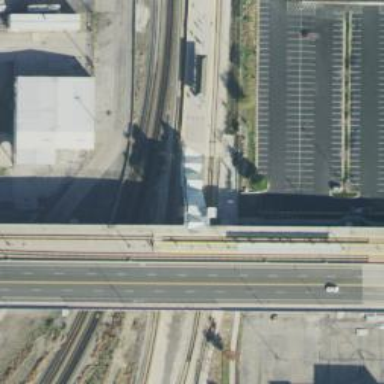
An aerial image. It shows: Light rail bridge with electrified contact line.